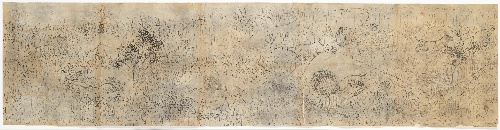
Date: ca. 1830
Object type: Painting
Classification: Paintings
Medium: Ink on paper
Culture: Western India, Rajasthan, Kota
Dimensions: Image (sight): 16 x 64 3/8 in. (40.6 x 163.5 cm)
Department: Asian Art
Credit line: Gift of Subhash Kapoor, in memory of his parents, Smt Shashi Kanta and Shree Parshotam Ram Kapoor, 2008
Accession year: 2008
Repository: Metropolitan Museum of Art, New York, NY
Tags: Hunting|Boars|Deer|Tigers